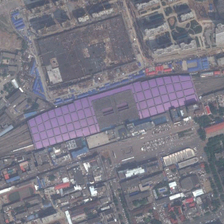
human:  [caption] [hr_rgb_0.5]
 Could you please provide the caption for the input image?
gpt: many buildings are in two sides of a railway station .

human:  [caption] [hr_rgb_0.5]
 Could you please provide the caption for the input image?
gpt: many buildings are in two sides of a railway station .

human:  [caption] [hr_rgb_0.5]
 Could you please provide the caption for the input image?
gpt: many buildings are in two sides of a railway station .

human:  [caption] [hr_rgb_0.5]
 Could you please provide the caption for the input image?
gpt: many buildings are in two sides of a railway station .

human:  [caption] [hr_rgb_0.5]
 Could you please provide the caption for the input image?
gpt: many buildings are in two sides of a railway station .